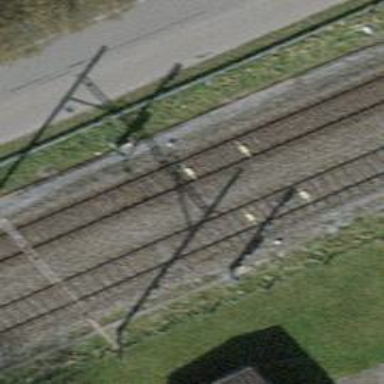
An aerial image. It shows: Railway signal.